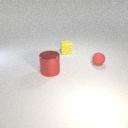
large red metal cylinder in front of small red rubber sphere